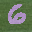
Label: 6